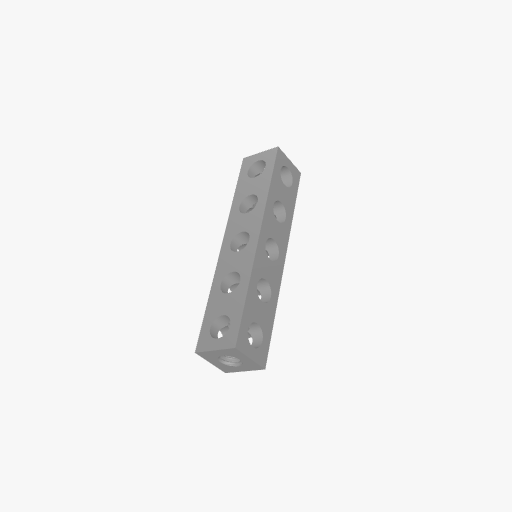
Part: SquareBeam5H